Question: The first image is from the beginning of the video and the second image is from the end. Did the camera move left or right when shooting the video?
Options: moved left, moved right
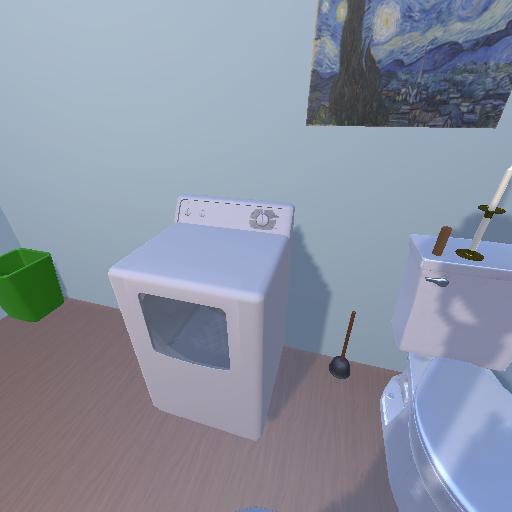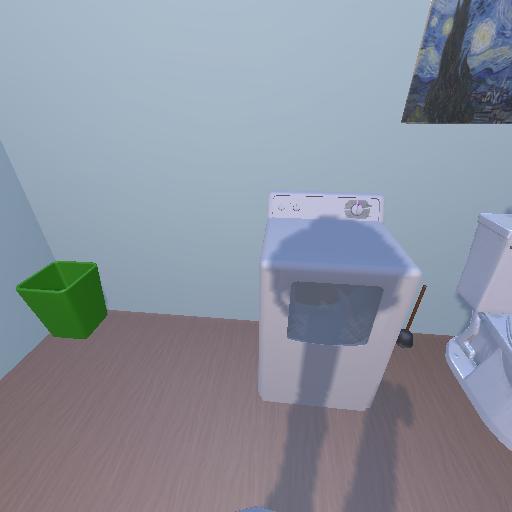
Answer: moved left